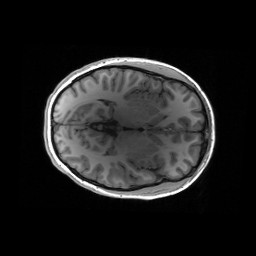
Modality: T1w
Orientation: axial
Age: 16
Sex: female
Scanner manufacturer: siemens
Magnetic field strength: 3 T
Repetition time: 2.53 s
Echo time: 0.00297 s